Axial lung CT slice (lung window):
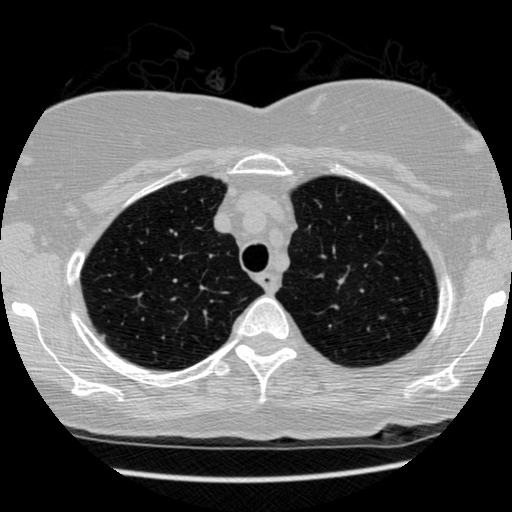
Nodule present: no